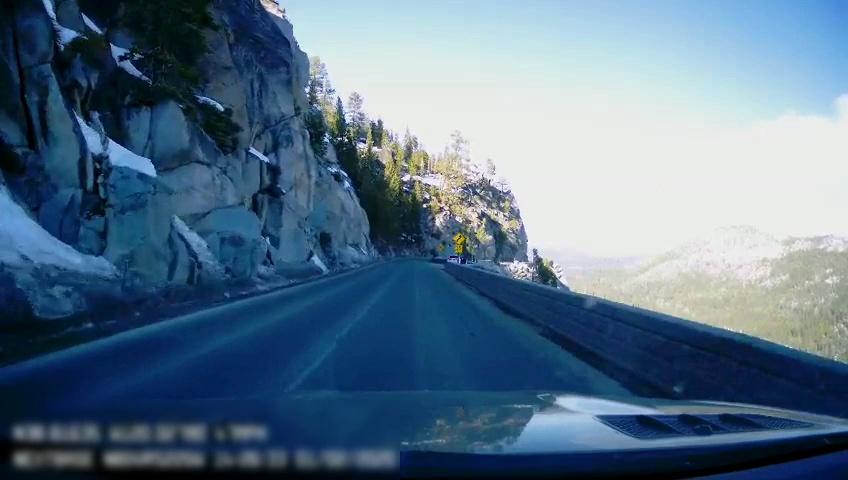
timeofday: Day
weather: Snowy
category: Drivable Space
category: Vehicles | Car
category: Lanes | Current Lane
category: Traffic | Signs
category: Traffic | Signs